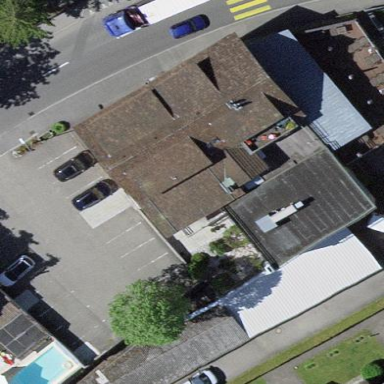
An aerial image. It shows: Restaurant in building.